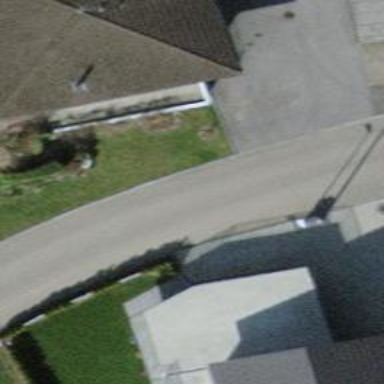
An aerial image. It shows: Asphalt road in residential area.